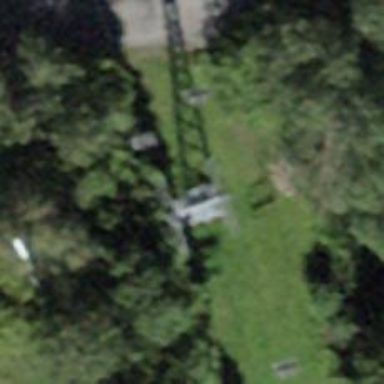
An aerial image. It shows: Pylon used for aerialway.